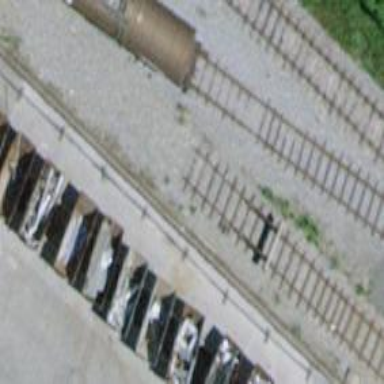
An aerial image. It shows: Railway buffer stop.